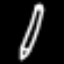
Label: pencil